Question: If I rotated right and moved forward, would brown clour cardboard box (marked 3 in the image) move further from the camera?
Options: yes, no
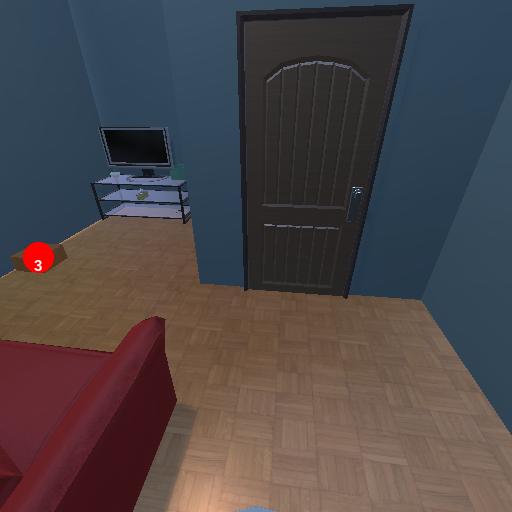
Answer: yes